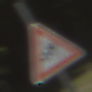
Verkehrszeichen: SeitenwindVonRechts
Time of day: Midday
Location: Outdoor (RoadRail)
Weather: Clear
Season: NotSpecified
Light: Natural